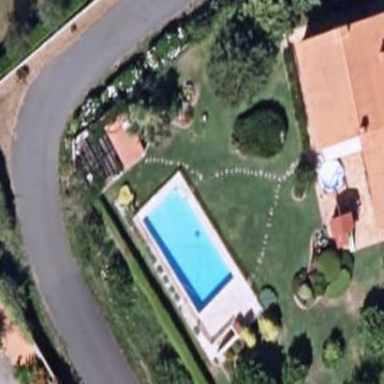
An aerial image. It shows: Swimming pool located in leisure land.